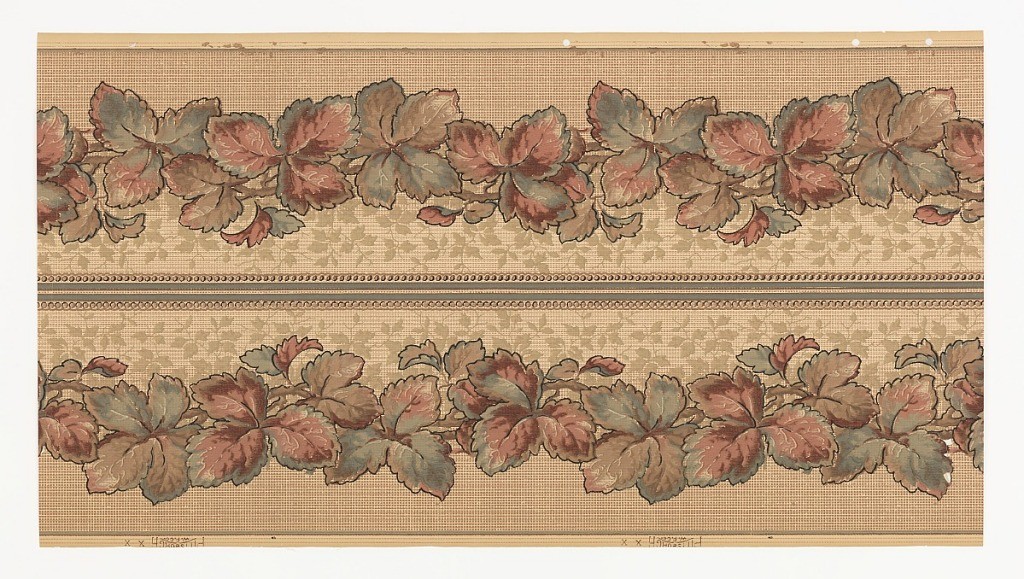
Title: Frieze
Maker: Pittsburg W.P. Co., 1896 – 1915
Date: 1896–1915
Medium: Machine-printed, die cut
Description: Grape leaves on checked-panel type